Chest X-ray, AP view. Patient: 60 years old, sex M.
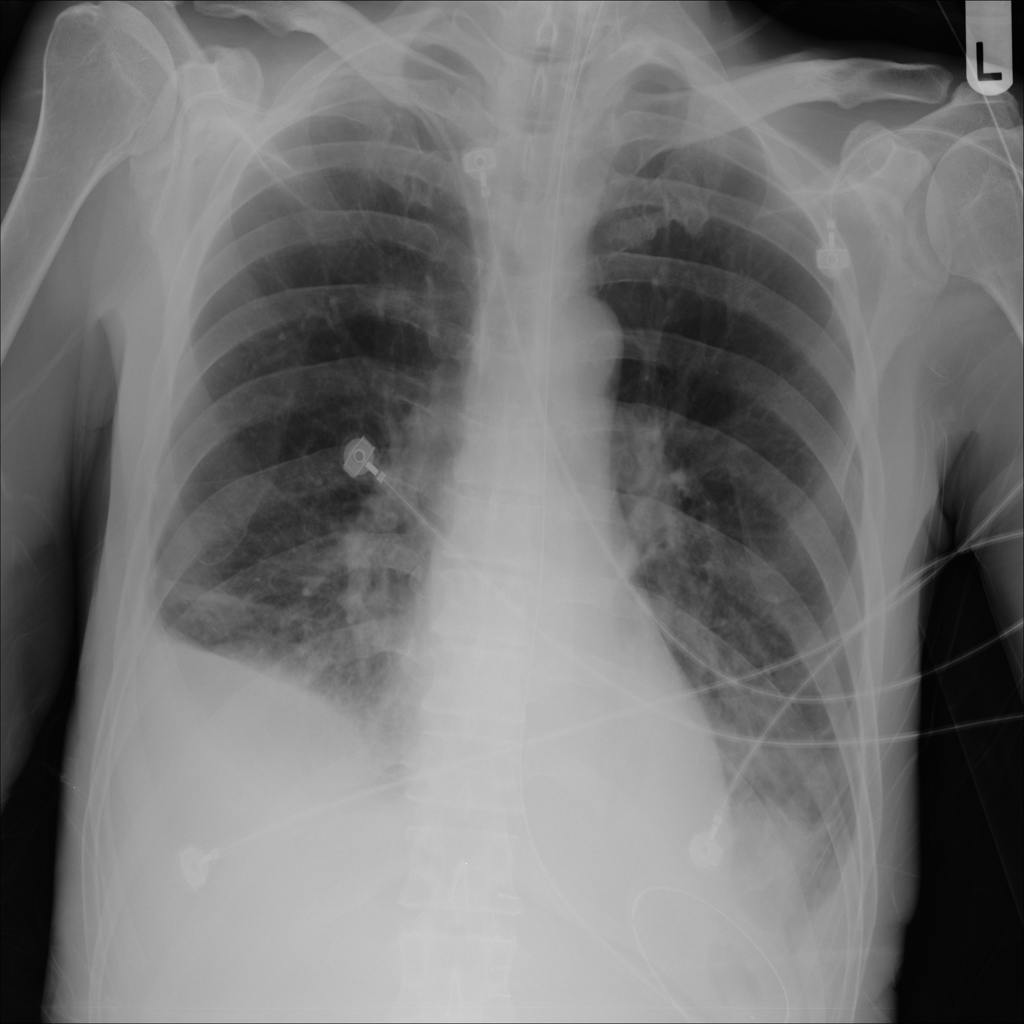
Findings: Atelectasis, Effusion, Infiltration